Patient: sex M, age 43
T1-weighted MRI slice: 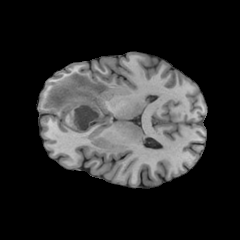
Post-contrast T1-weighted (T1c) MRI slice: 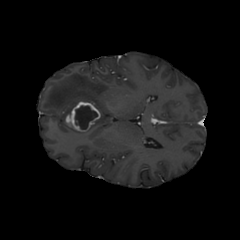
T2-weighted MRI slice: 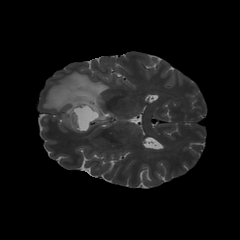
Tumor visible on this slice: yes
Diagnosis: Glioblastoma, IDH-wildtype
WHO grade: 4